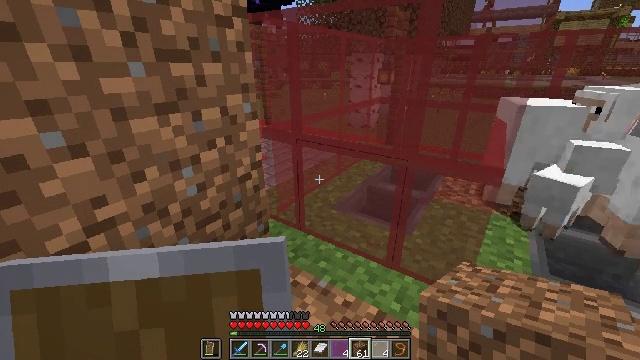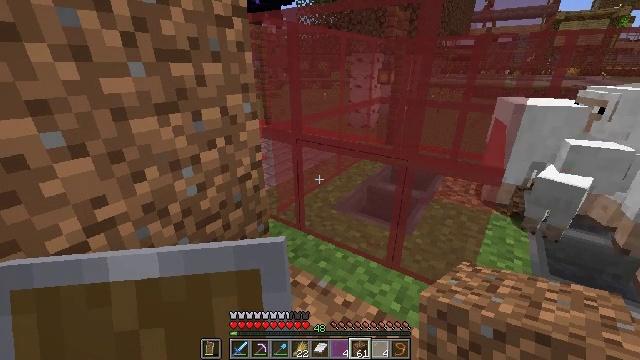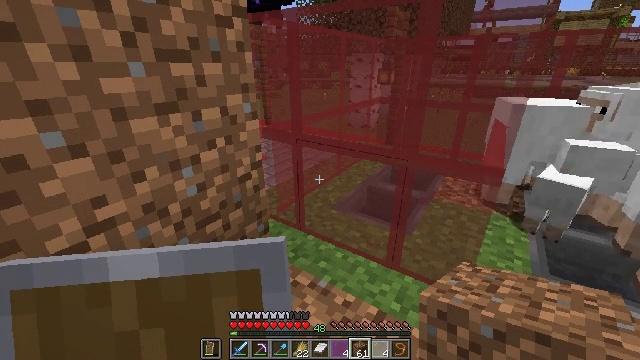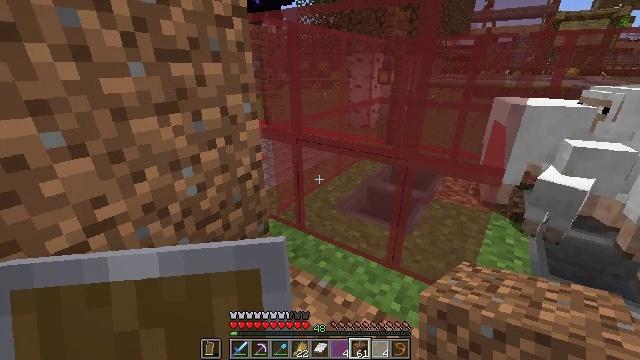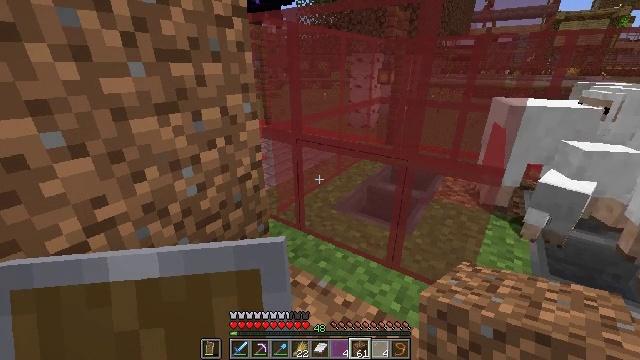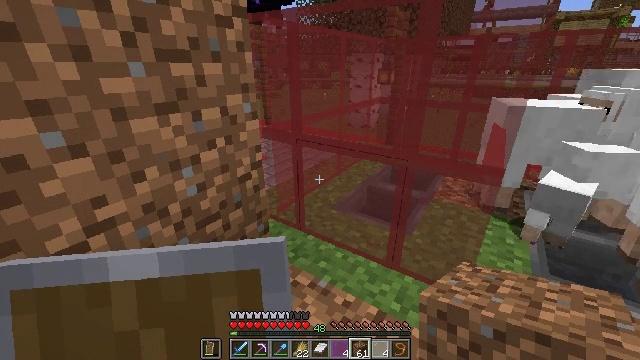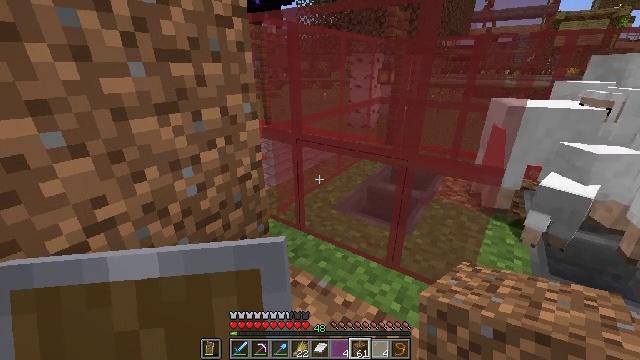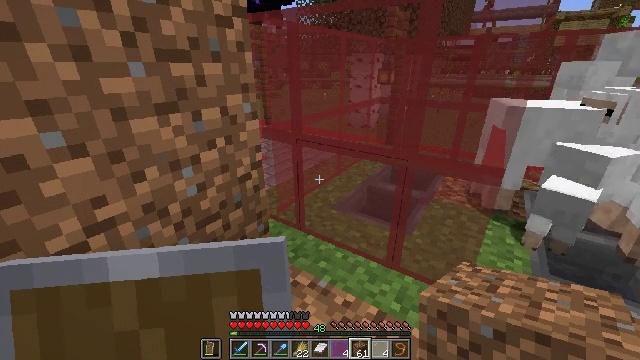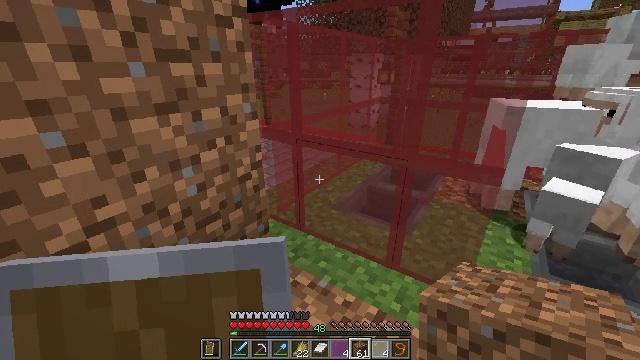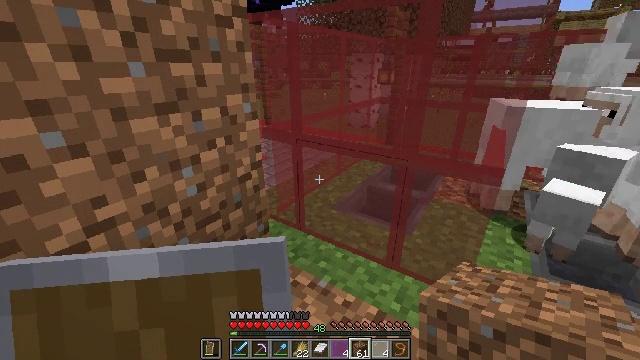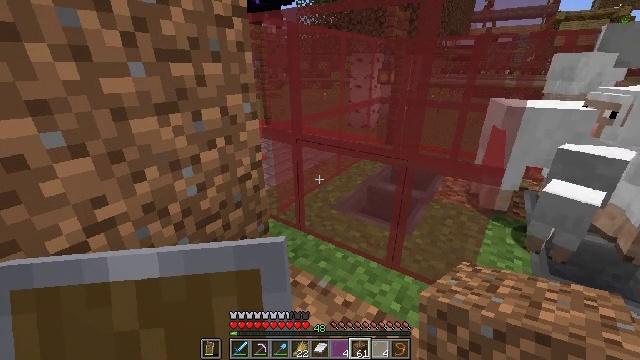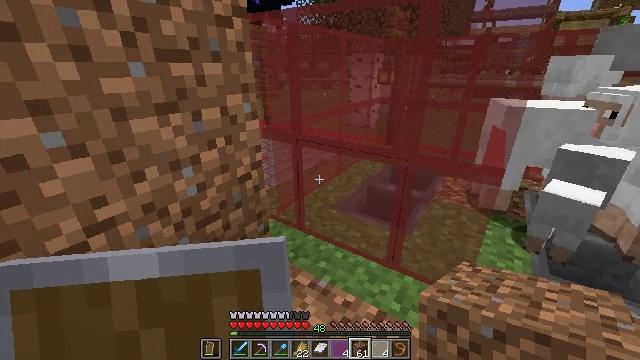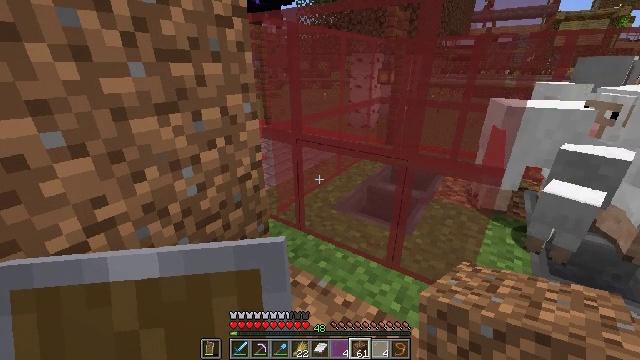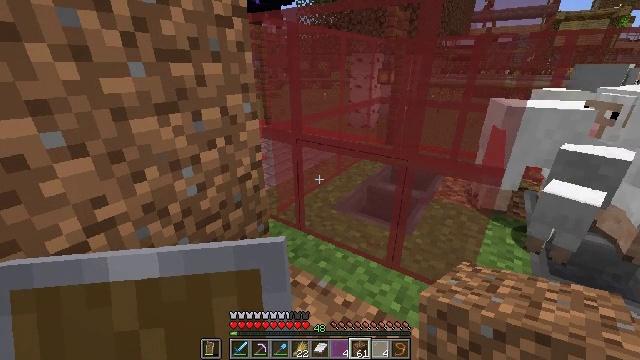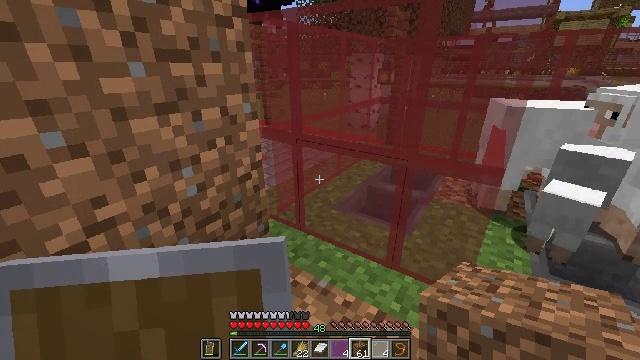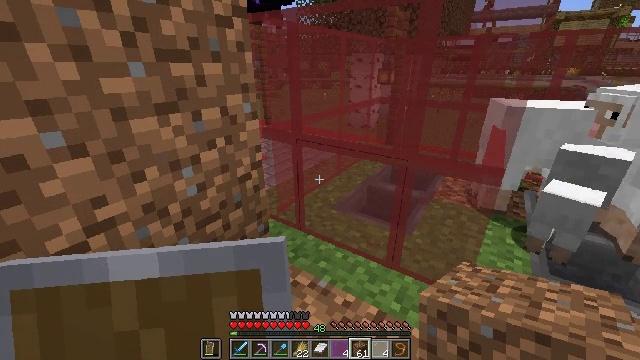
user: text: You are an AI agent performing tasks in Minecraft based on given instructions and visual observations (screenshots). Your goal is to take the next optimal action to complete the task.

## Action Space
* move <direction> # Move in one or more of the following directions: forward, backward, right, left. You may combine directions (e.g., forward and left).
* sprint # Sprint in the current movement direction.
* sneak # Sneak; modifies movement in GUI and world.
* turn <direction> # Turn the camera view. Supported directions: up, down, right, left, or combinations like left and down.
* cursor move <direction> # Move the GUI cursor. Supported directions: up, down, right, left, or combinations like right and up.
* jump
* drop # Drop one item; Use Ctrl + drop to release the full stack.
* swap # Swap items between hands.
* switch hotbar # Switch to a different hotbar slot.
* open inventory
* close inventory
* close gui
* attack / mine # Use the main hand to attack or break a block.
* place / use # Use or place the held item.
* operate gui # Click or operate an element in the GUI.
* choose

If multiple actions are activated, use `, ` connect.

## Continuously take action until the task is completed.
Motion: motion action
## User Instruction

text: Attack the red stained glass pane to gather it.
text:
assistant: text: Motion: no_op
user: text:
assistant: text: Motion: no_op
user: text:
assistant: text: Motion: no_op
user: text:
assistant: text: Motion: no_op
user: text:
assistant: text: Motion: no_op
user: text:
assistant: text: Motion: no_op
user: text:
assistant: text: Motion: no_op
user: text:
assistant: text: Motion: no_op
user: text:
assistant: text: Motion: no_op
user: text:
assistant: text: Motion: no_op
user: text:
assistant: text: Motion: no_op
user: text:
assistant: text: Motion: no_op
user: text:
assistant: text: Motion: no_op
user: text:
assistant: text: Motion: no_op
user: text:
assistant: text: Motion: no_op
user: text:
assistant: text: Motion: no_op
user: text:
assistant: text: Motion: no_op
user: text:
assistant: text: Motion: no_op
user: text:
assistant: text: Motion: no_op
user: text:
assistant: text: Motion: no_op
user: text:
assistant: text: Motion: no_op
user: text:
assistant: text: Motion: no_op
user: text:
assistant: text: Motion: no_op
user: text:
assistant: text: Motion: no_op
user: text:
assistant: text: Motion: no_op
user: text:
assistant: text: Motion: no_op
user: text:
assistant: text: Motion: no_op
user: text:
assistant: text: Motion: no_op
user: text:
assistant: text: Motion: no_op
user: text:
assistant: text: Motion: no_op